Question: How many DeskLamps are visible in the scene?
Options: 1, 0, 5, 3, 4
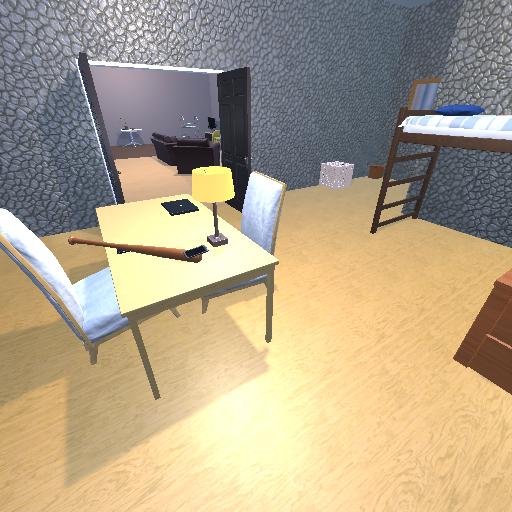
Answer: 1